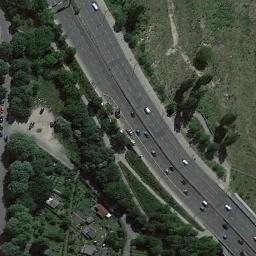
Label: freeway